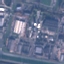
Land use / land cover: Industrial